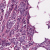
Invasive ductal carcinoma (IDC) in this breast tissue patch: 1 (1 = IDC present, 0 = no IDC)